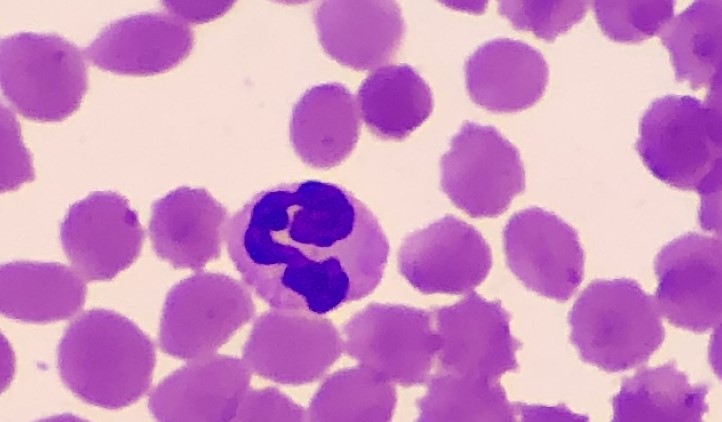
White blood cell type: Neutrophil